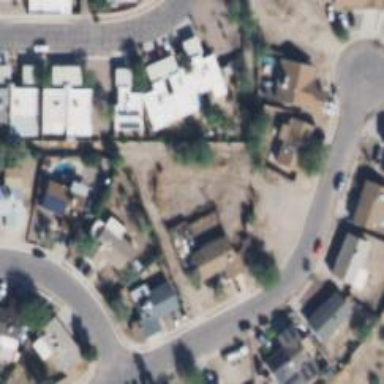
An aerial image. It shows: Alley classified as service road.